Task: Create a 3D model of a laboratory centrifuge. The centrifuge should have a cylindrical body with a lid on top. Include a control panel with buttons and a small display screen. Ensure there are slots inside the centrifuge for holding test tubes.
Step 537:
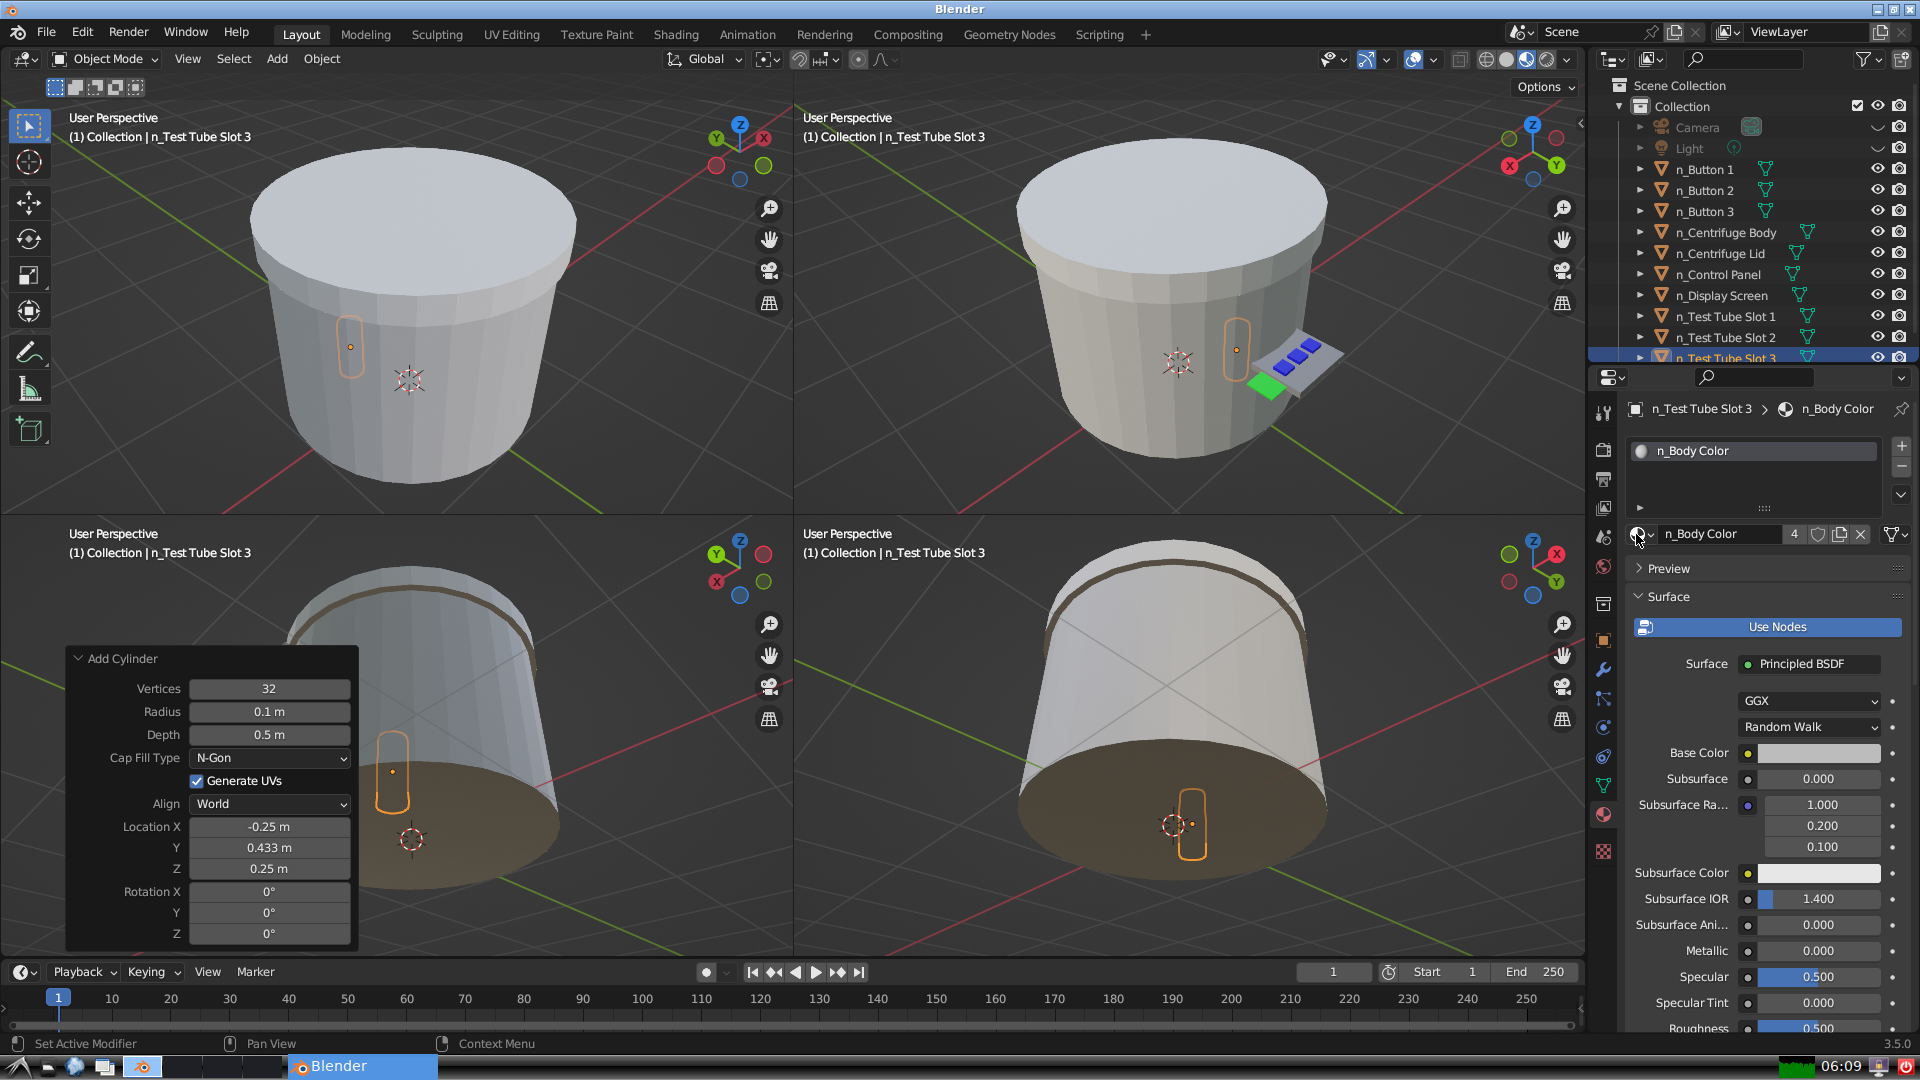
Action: {"mouse_move": [278, 58]}